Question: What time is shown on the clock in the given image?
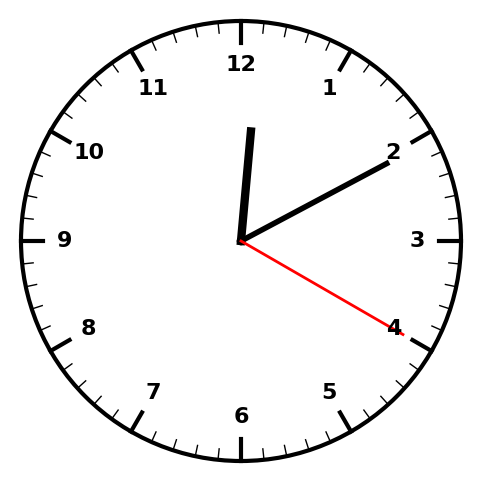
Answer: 12:10:20